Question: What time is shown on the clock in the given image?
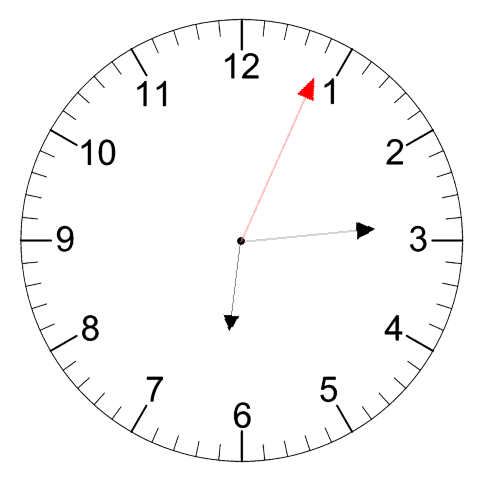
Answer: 06:14:04